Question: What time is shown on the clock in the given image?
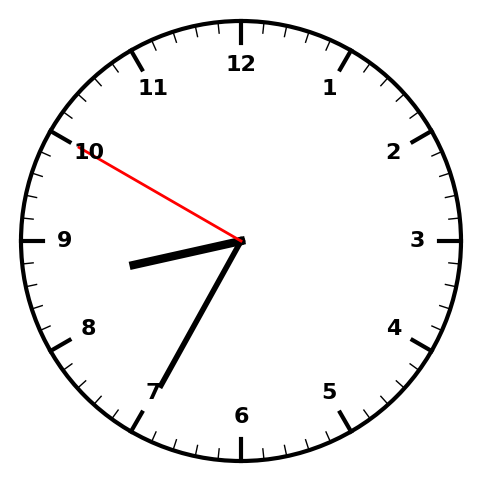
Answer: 08:34:50